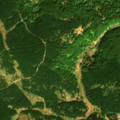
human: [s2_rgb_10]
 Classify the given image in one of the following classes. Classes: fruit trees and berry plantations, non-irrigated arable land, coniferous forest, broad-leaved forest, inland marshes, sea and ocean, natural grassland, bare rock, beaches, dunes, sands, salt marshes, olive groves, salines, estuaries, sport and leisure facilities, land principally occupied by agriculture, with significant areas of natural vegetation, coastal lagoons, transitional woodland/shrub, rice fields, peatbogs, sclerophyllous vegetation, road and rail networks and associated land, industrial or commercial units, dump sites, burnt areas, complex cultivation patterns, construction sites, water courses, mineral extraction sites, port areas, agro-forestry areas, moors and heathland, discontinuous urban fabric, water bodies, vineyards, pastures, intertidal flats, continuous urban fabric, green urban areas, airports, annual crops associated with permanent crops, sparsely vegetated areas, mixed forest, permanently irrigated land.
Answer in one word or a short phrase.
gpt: broad-leaved forest, coniferous forest, mixed forest, natural grassland